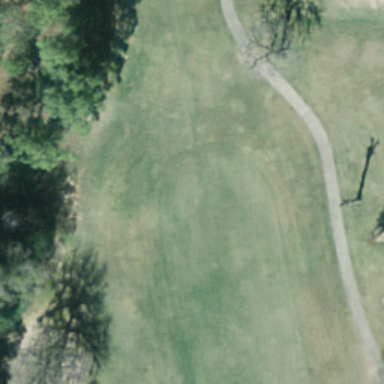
This is a part of a golf course with green turfs and a trail go through the turfs .